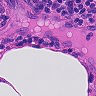
Metastatic tissue present: no